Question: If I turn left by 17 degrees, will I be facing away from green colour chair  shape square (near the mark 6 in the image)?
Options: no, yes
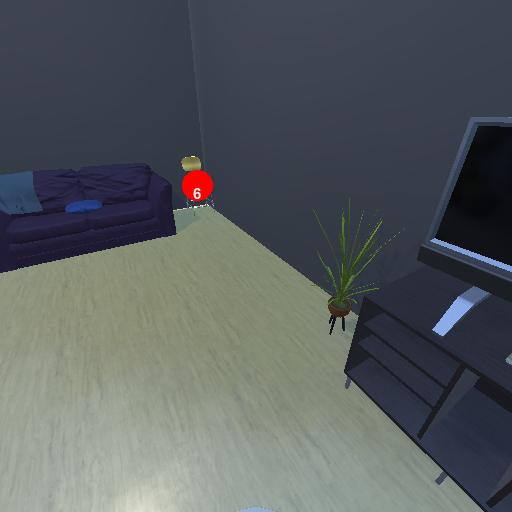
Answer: no